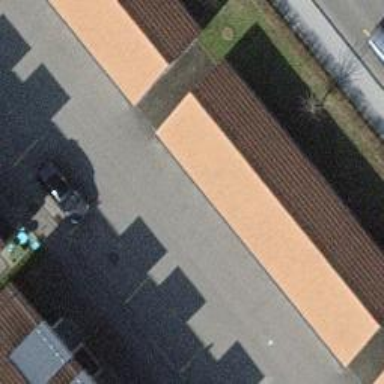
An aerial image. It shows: Carport building.